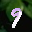
Label: 9